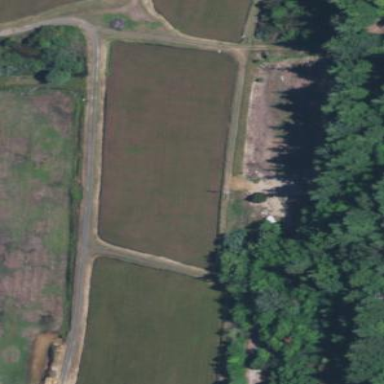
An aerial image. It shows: Farmland where cranberries are grown.